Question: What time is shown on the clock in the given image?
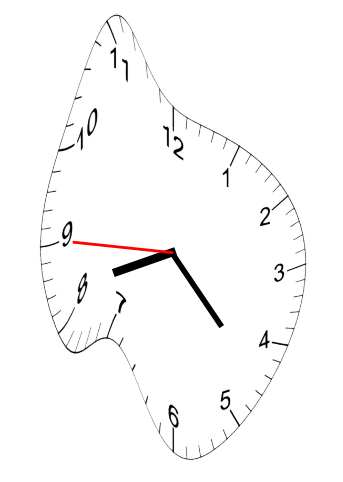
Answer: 08:22:45